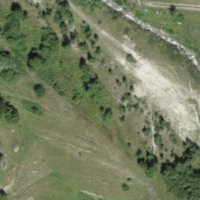
EUNIS habitat code: 24
Species observed at this site:
Chamaenerion angustifolium
Chamaenerion fleischeri
Colias croceus
Campanula spicata
Stauroderus scalaris